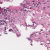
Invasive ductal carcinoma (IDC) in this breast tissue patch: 0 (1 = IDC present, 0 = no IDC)